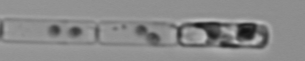
Label: Guinardia_delicatula_TAG_internal_parasite